Field crop: tomato
Growth stage: 2
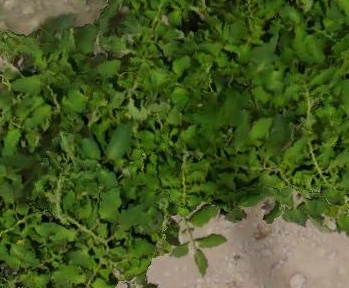
Species: tomato